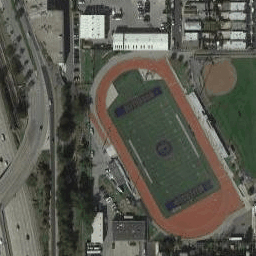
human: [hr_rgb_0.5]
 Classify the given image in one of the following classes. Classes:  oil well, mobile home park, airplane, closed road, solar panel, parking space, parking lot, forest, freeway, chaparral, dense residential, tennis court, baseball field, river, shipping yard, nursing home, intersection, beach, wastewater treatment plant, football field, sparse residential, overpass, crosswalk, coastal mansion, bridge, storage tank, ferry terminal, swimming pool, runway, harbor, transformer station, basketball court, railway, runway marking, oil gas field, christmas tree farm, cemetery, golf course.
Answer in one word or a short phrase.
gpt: football field